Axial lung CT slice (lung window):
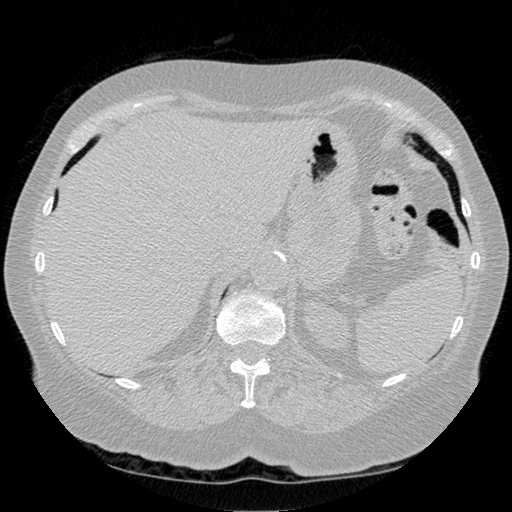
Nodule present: no